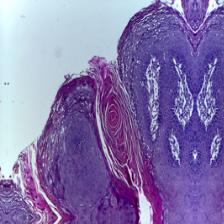
Diagnosis: OSCC